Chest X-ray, AP view. Patient: 54 years old, sex F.
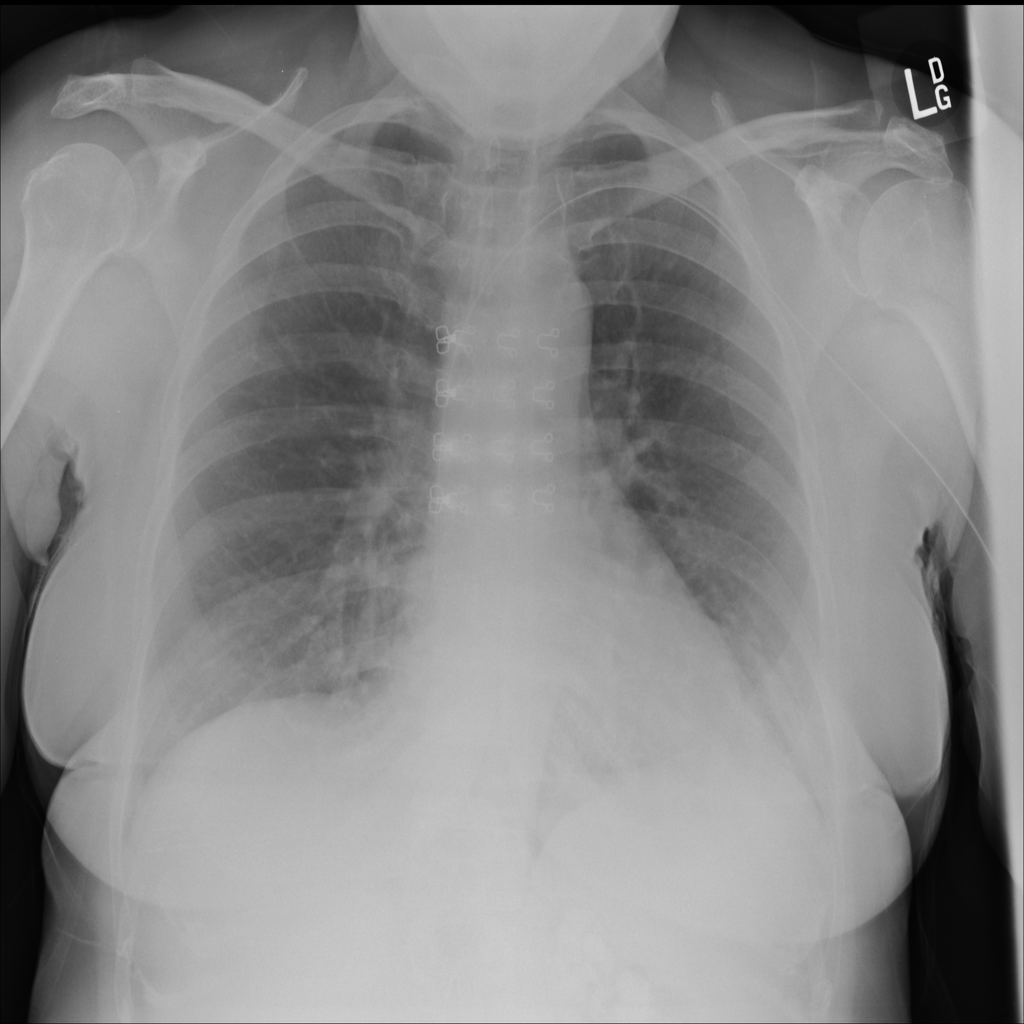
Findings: No Finding